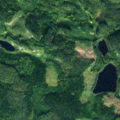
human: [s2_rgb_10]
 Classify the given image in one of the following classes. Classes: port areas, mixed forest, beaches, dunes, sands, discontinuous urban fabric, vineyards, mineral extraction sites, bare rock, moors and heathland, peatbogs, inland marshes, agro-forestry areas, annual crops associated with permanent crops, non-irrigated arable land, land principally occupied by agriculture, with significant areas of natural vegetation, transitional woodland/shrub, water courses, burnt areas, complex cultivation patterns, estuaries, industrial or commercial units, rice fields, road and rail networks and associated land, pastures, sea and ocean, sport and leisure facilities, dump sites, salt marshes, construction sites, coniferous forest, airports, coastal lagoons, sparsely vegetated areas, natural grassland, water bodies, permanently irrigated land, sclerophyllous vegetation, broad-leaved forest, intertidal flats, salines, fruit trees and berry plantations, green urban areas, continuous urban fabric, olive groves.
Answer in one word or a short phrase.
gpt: coniferous forest, mixed forest